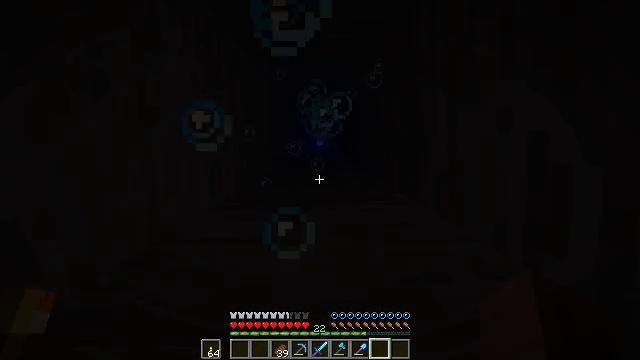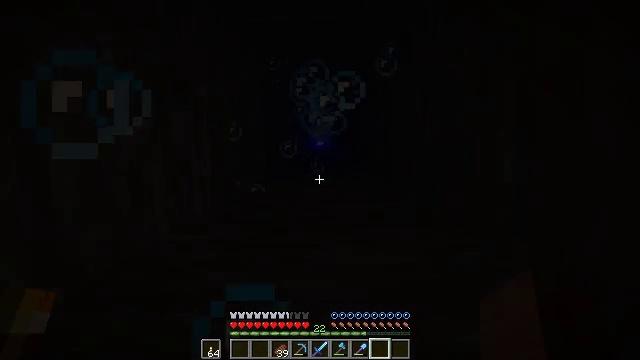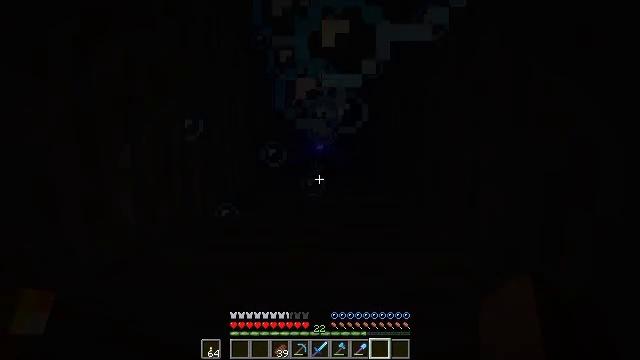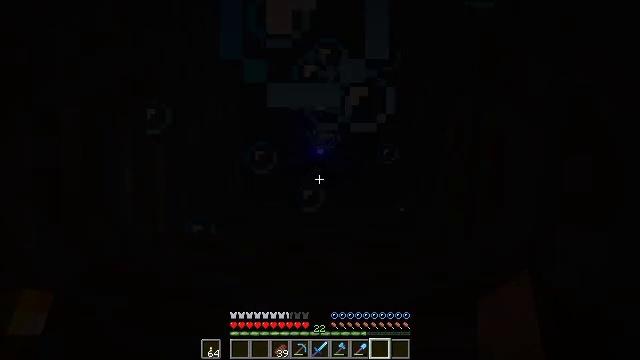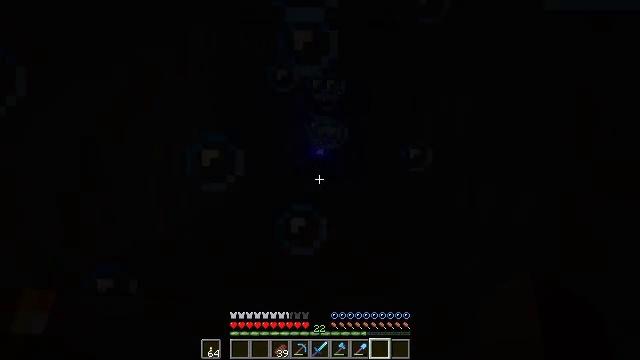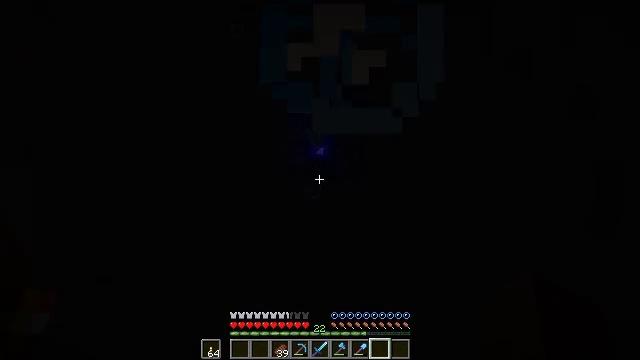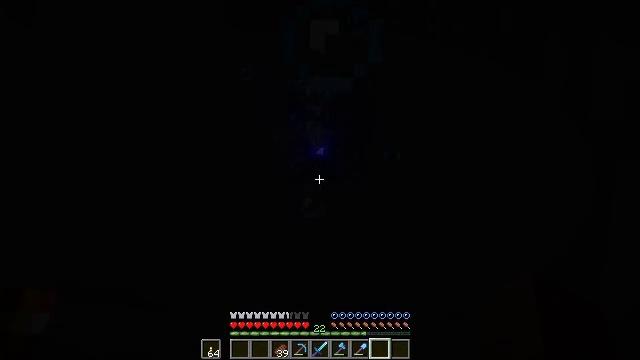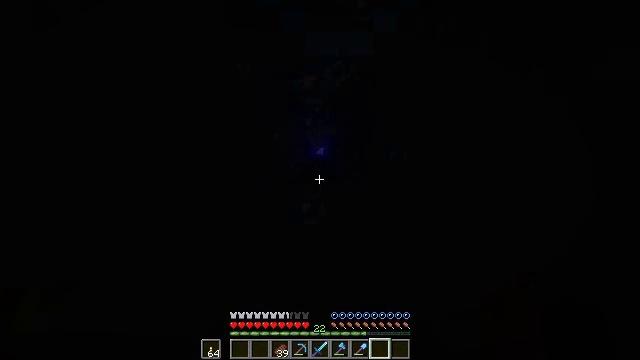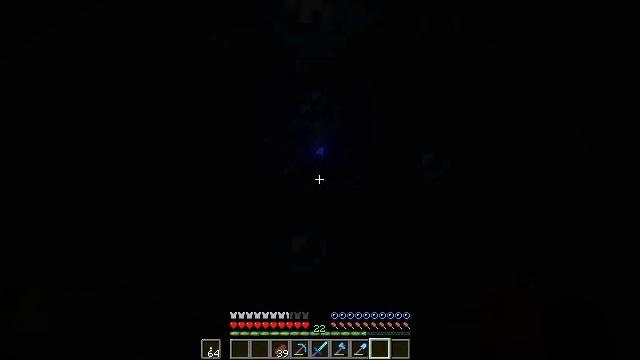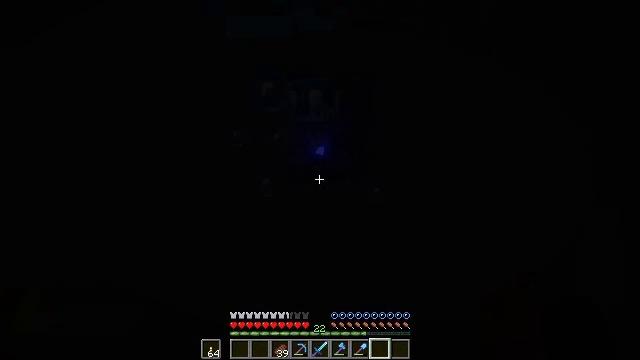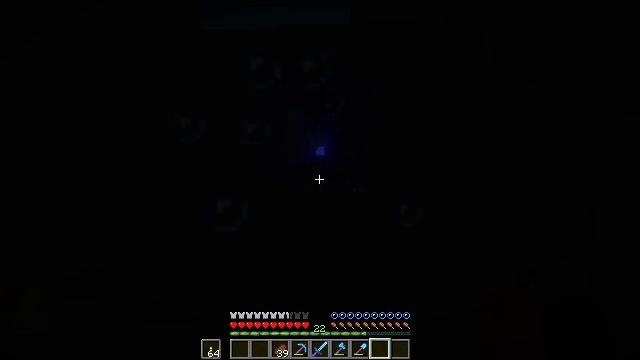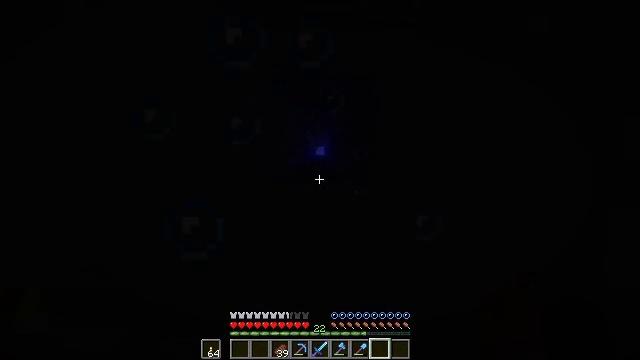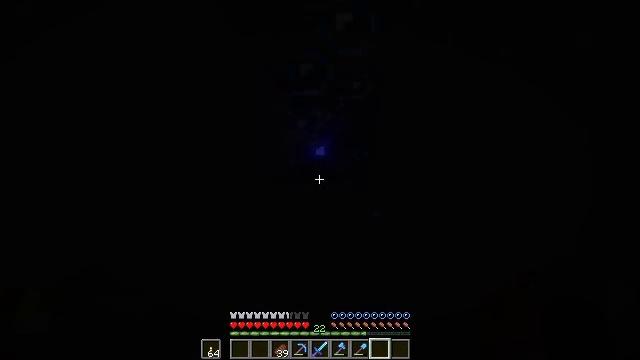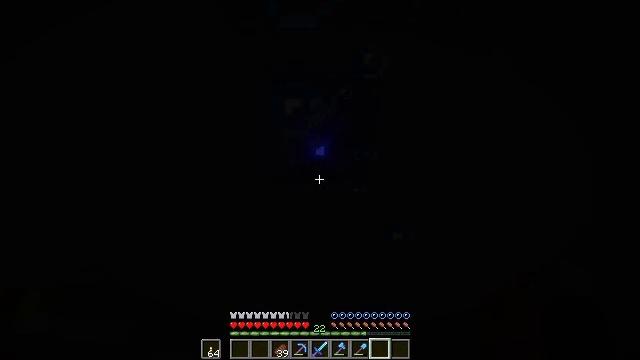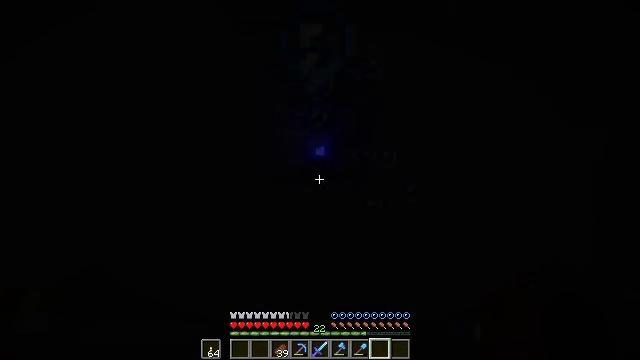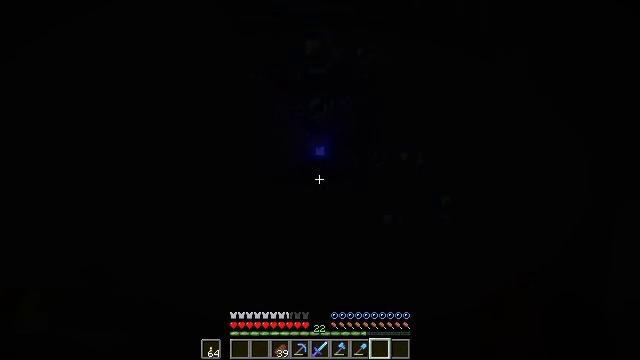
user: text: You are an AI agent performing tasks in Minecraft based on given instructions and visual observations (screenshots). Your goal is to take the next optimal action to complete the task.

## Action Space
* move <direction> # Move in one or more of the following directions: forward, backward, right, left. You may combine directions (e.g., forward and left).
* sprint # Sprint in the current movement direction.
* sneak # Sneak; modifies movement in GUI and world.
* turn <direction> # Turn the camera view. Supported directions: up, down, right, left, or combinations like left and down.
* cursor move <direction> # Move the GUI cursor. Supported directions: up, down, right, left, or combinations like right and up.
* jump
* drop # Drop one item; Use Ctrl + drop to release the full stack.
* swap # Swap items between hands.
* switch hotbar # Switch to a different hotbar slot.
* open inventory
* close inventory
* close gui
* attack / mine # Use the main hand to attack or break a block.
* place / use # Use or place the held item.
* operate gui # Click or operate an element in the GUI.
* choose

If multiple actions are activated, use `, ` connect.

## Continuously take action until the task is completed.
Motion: motion action
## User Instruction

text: Mine the chest to collect it.
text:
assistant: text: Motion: no_op
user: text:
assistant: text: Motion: turn right
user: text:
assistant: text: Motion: turn right
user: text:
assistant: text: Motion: no_op
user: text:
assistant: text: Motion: no_op
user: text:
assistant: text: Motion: no_op
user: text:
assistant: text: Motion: no_op
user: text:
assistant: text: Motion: no_op
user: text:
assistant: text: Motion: no_op
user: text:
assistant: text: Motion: no_op
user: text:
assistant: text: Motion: no_op
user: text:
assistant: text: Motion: no_op
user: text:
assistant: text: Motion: no_op
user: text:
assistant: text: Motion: no_op
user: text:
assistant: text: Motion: no_op
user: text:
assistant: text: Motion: no_op
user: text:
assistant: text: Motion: no_op
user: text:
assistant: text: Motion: no_op
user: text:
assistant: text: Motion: no_op
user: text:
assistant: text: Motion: no_op
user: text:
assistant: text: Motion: no_op
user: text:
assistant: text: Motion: no_op
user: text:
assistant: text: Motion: no_op
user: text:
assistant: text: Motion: no_op
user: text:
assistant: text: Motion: no_op
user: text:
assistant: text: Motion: no_op
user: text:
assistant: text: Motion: no_op
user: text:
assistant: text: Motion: no_op
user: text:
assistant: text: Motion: no_op
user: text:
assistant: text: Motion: no_op